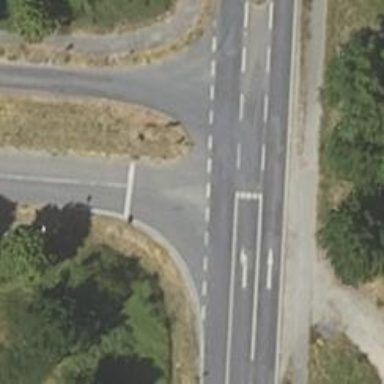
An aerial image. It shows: Secondary road with asphalt surface.